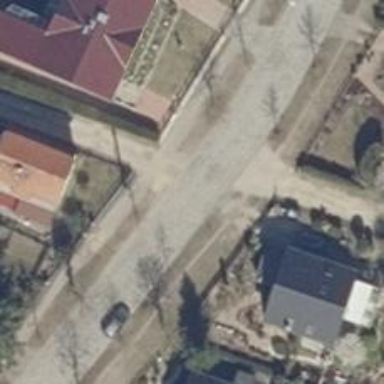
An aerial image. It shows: Residential road with dirt surface on the right sidewalk.